Question: I have a simple form that I would like to accept data with and store each input as a local storage variable used as a one time setup.
Here is my current JavaScript and HTML form:
'''
<script type="text/javascript">
function accountSetup(form){
localStorage.payDayDate = form.setPayDayDate.value;
localStorage.monthlyTakeHome = form.setMonthlyTakehome.value;
localStorage.monthlySavingsTarget = form.setSavingsTarget.value;
console.log("set up complete again");
}
</script>
'''
I have also tried document.getElementById("setPayDayDate").value(); if you think the syntax is incorrect.
'''
<form>
<label>
Date of pay day:
<input type="text" id="setPayDayDate" placeholder="23" />
</label>
<label>
Monthly takehome:
<input type="text" id="setMonthlyTakehome" placeholder="PS800" />
</label>
<label>
Savings target:
<input type="text" id="setSavingsTarget" placeholder="PS200" />
</label>
<input type="submit" value="Calculate" onClick="accountSetup(this.form)" />
</form>
'''
I also assume that since I haven't set a method or action that the page will just refresh but the localstorage variables will have been set? I do have divs that are meant to display the newly set variables but they still appear empty after the form submission.
Is there some kind of common practice im missing? Any advice is appreciated, thanks.

There are no messages/errors in the console log
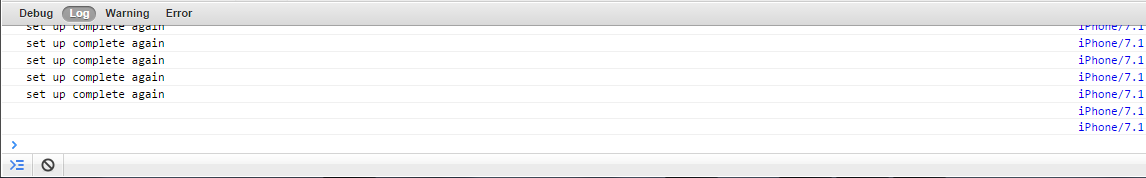
Answer: Ok so there were quite a few things wrong with this. My first clues came from this very good youtube video:
<URL>
Using what I learnt there I was able to successfully collect, store and then represent the form data. Here is the updated code:
'''
<script type="text/javascript">
function accountSetup(){
var submittedPayDayDate = document.getElementById("setPayDayDate").value;
var submittedMonthlyTakehome = document.getElementById("setMonthlyTakehome").value;
var submittedSavingsTarget = document.getElementById("setSavingsTarget").value;
window.localStorage.setItem("payDayDate", submittedPayDayDate);
window.localStorage.setItem("monthlyTakehome", submittedMonthlyTakehome);
window.localStorage.setItem("monthlySavingsTarget", submittedSavingsTarget);
return false;
}
</script>
<form method="post" onSubmit="return accountSetup()" data-ajax="false">
<label>
Date of pay day:
<input type="text" id="setPayDayDate" name="setPayDayDate" placeholder="23" />
</label>
<label>
Monthly takehome:
<input type="text" id="setMonthlyTakehome" name="setMonthlyTakehome" placeholder="PS800" />
</label>
<label>
Savings target:
<input type="text" id="setSavingsTarget" name="setSavingsTarget" placeholder="PS200" />
</label>
<input type="submit" value="Calculate!" />
</form>
'''
To then use the collected data use this line code:
'''
window.localStorage.getItem("varName");
'''
I hope this turns out to be useful for someone.